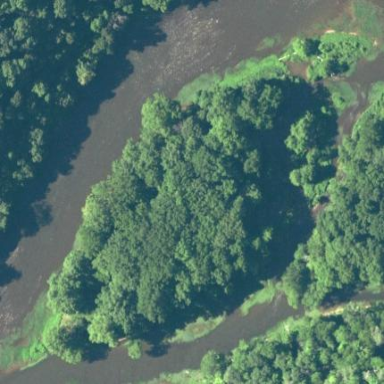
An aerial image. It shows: Islet surrounded by woodland.